Question: I implemented the Social framework in my app to post on facebook. It works fine.
But if there is 'no account in settings', then the is not come in 'IOS 7'.
In IOS 6, it will come as follow.

'''
if([SLComposeViewController isAvailableForServiceType:SLServiceTypeFacebook]) {
SLComposeViewController *controller = [SLComposeViewController composeViewControllerForServiceType:SLServiceTypeFacebook];
[controller setInitialText:@"First post from my iPhone app"];
[controller addURL:[NSURL URLWithString:@"http://www.appcoda.com"]];
[controller addImage:[UIImage imageNamed:@"iconTemp.png"]];
[self presentViewController:controller animated:YES completion:nil];
}
'''
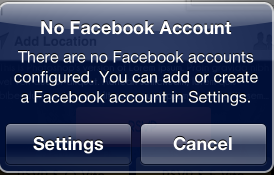
Answer: To make it work in iOS 7, just remove the following line from your code and it will work fine.
'''
if([SLComposeViewController isAvailableForServiceType:SLServiceTypeFacebook]) {
'''